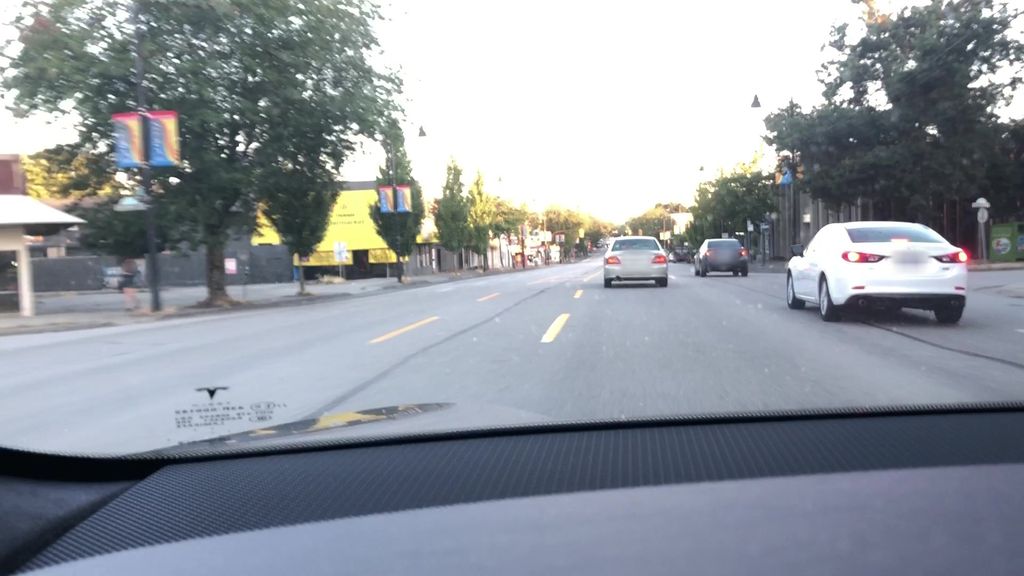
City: vancouver